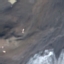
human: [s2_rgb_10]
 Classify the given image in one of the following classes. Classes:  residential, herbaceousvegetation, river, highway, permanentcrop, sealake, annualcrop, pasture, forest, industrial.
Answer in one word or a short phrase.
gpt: HerbaceousVegetation